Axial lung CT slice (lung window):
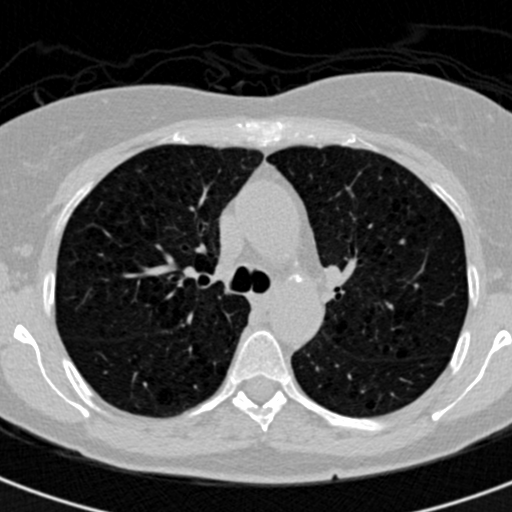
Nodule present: no